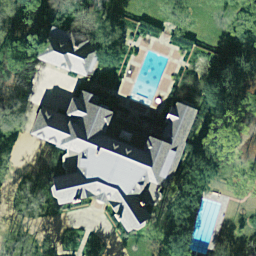
Label: residential